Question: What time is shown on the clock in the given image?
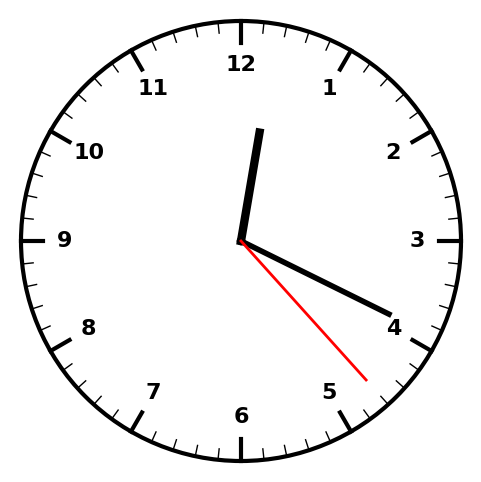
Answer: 12:19:23